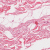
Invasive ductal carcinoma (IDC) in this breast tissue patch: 0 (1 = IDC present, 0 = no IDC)